Question: I've never worked with animations on iOS specifically and was hoping to be pointed in the right direction. I have so far animated a bunch of pill shaped objects in a fashion similar to what I have below, however I have yet to implement the correct masking based on the y positioning of the shape.

The pill shapes are just UIViews. I'm looking for a way to get their backgrounds to change based on their positioning; the background itself does not move, just the pills.
Based on Rob's answer below, I am now tying the animation to the device's movement like so:
'''
- (void)setAnimationToDeviceMotion {
motionManager = [[CMMotionManager alloc] init];
motionManager.deviceMotionUpdateInterval = 0.1f;
NSOperationQueue *motionQueue = [[NSOperationQueue alloc] init];
[motionManager startDeviceMotionUpdatesUsingReferenceFrame:CMAttitudeReferenceFrameXArbitraryZVertical toQueue:motionQueue withHandler:^(CMDeviceMotion *motion, NSError *error) {
if (!error) {
double pitch = motion.attitude.pitch;
NSLog(@"%f", pitch);
[self addMaskToView:self.imageView withAdjustment:pitch];
}
}];
}
'''
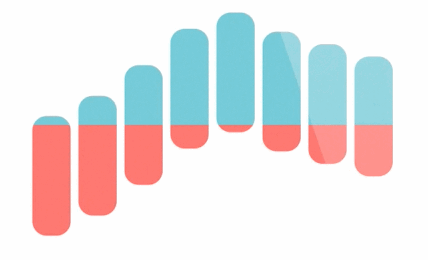
Answer: Assuming this is eight pill shapes that will reveal a single image underneath, you
- 'UIBezierPath'- 'CAShapeLayer''UIBezierPath''CGPath'- 'CAShapeLayer''mask''layer''UIImageView'
If you want to animate this over time, just replace the 'mask' (e.g. in response to a accelerometer event, a 'CADisplayLink' or 'NSTimer', or a 'UIPanGesture'), or just update the 'path' of the 'CAShapeLayer' you have applied as the mask to the 'UIImageView''s layer.
Thus, you might have something like:
'''
- (void)addMaskToView:(UIView *)view withAdjustment:(CGFloat)adjustment
{
CAShapeLayer *mask = [CAShapeLayer layer];
mask.path = [[self pillsPathWithAdjustment:adjustment forView:view] CGPath];
self.imageView.layer.mask = mask;
}
- (UIBezierPath *)pillsPathWithAdjustment:(CGFloat)adjustment forView:(UIView *)view
{
UIBezierPath *path = [UIBezierPath bezierPath];
for (NSInteger i = 0; i < kNumberOfPills; i++)
[self addPillPathNumber:i forView:view toPath:path adjustment:adjustment];
return path;
}
- (void)addPillPathNumber:(NSInteger)index forView:(UIView *)view toPath:(UIBezierPath *)path adjustment:(CGFloat)adjustment
{
CGFloat const pillSpacing = 5.0f;
CGFloat const pillWidth = view.bounds.size.width / kNumberOfPills - pillSpacing;
CGFloat const pillHeight = view.bounds.size.height * 0.4;
CGFloat const cornerRounding = 10.0f;
CGPoint point = CGPointMake(index * (pillWidth + pillSpacing) + pillSpacing / 2.0, sinf((float) index * M_PI / kNumberOfPills + adjustment * M_PI * 2.0) * 100.0);
// top
point.x += cornerRounding;
[path moveToPoint:point];
point.x += pillWidth - cornerRounding * 2.0;
[path addLineToPoint:point];
// top right corner
[path addArcWithCenter:CGPointMake(point.x, point.y + cornerRounding) radius:cornerRounding startAngle:3 * M_PI_2 endAngle:2.0 * M_PI clockwise:YES];
point.x += cornerRounding;
point.y += cornerRounding;
// right
point.y += pillHeight - cornerRounding * 2.0;
[path addLineToPoint:point];
// lower right corner
[path addArcWithCenter:CGPointMake(point.x - cornerRounding, point.y) radius:cornerRounding startAngle:0 endAngle:M_PI_2 clockwise:YES];
// bottom
point.y += cornerRounding;
point.x -= cornerRounding;
point.x -= pillWidth - cornerRounding * 2.0;
[path addLineToPoint:point];
// lower left corner
[path addArcWithCenter:CGPointMake(point.x, point.y - cornerRounding) radius:cornerRounding startAngle:M_PI_2 endAngle:M_PI clockwise:YES];
// left
point.y -= cornerRounding;
point.x -= cornerRounding;
point.y -= pillHeight - cornerRounding * 2.0;
[path addLineToPoint:point];
// upper left corner
[path addArcWithCenter:CGPointMake(point.x + cornerRounding, point.y) radius:cornerRounding startAngle:M_PI endAngle:3.0 * M_PI_2 clockwise:YES];
[path closePath];
}
'''
By way of illustration, this is how I'd animate this using a 'CADisplayLink':
'''
- (void)startDisplayLink
{
self.displayLink = [CADisplayLink displayLinkWithTarget:self selector:@selector(handleDisplayLink:)];
self.startTime = CACurrentMediaTime();
[self.displayLink addToRunLoop:[NSRunLoop currentRunLoop] forMode:NSDefaultRunLoopMode];
}
- (void)stopDisplayLink
{
[self.displayLink invalidate];
self.displayLink = nil;
}
- (void)handleDisplayLink:(CADisplayLink *)displayLink
{
CGFloat seconds;
CGFloat fractionsOfSecond = modff(CACurrentMediaTime() - self.startTime, &seconds);
[self addMaskToView:self.imageView withAdjustment:fractionsOfSecond];
}
'''